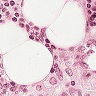
Metastatic tissue present: no